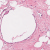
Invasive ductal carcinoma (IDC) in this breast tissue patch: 0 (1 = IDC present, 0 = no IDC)